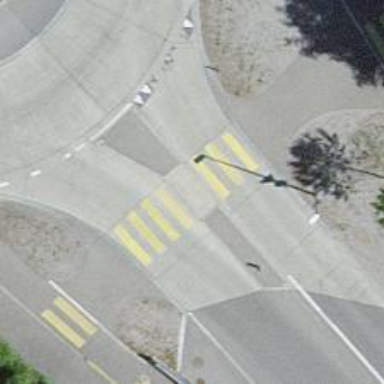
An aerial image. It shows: Zebra crossing with pedestrian island.